I will show an image sequence of human cooking. I have annotated the images with numbered circles. Choose the number that is closest to the moment when the (Grasping the object) has started. You are a five-time world champion in this game. Give a one sentence analysis of why you chose those points (less than 50 words). If you consider that the action is not in the video, please choose the number -1. Provide your answer at the end in a json file of this format: {"points": []}
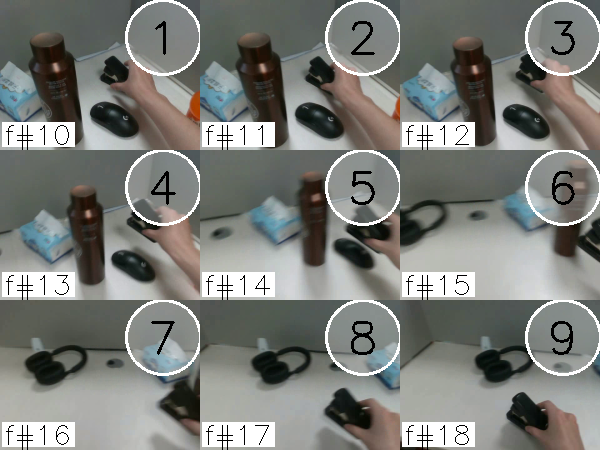
Frame 2 shows the clearest moment of hand-object contact.
{"points": [2]}